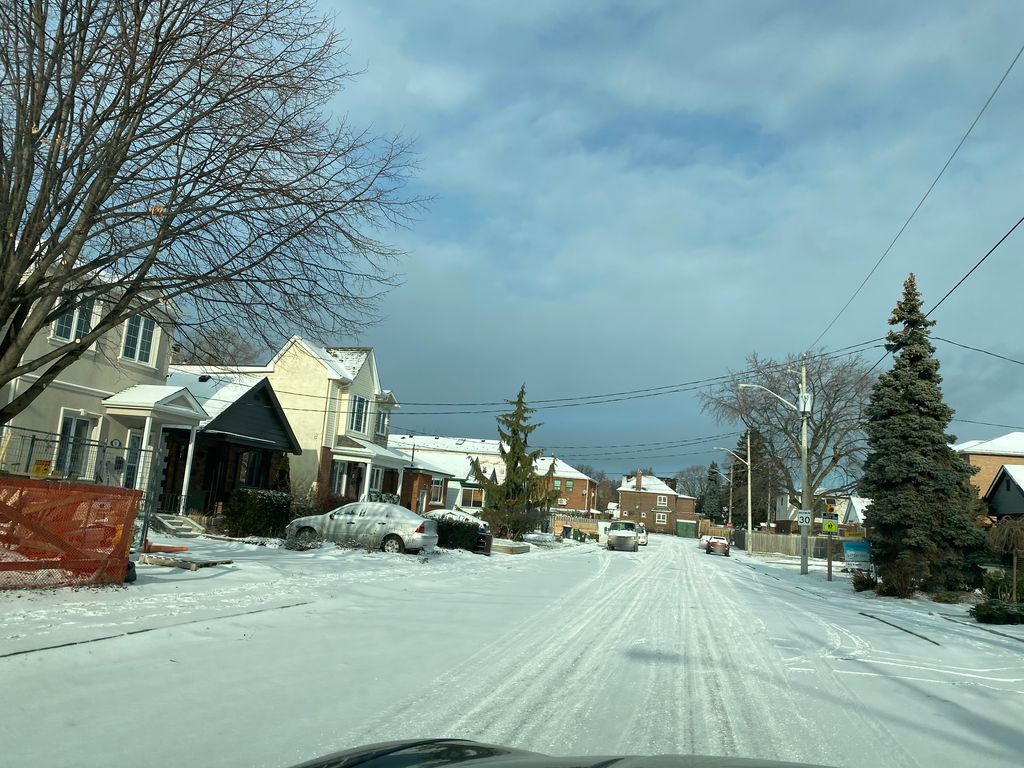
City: toronto